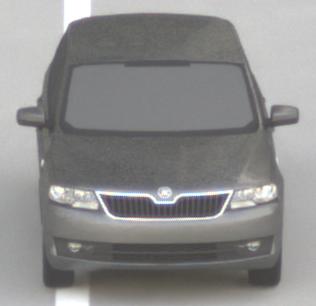
Make: Skoda
Model: Rapid Spaceback 1.2 TSI
Detailed model: Rapid Spaceback
Model produced from: 2013/10
Model produced until: 2015/04
Doors: 5
Color: gray
Road condition: dry road
Daytime: sunrise or sunset
Contrast: medium contrast